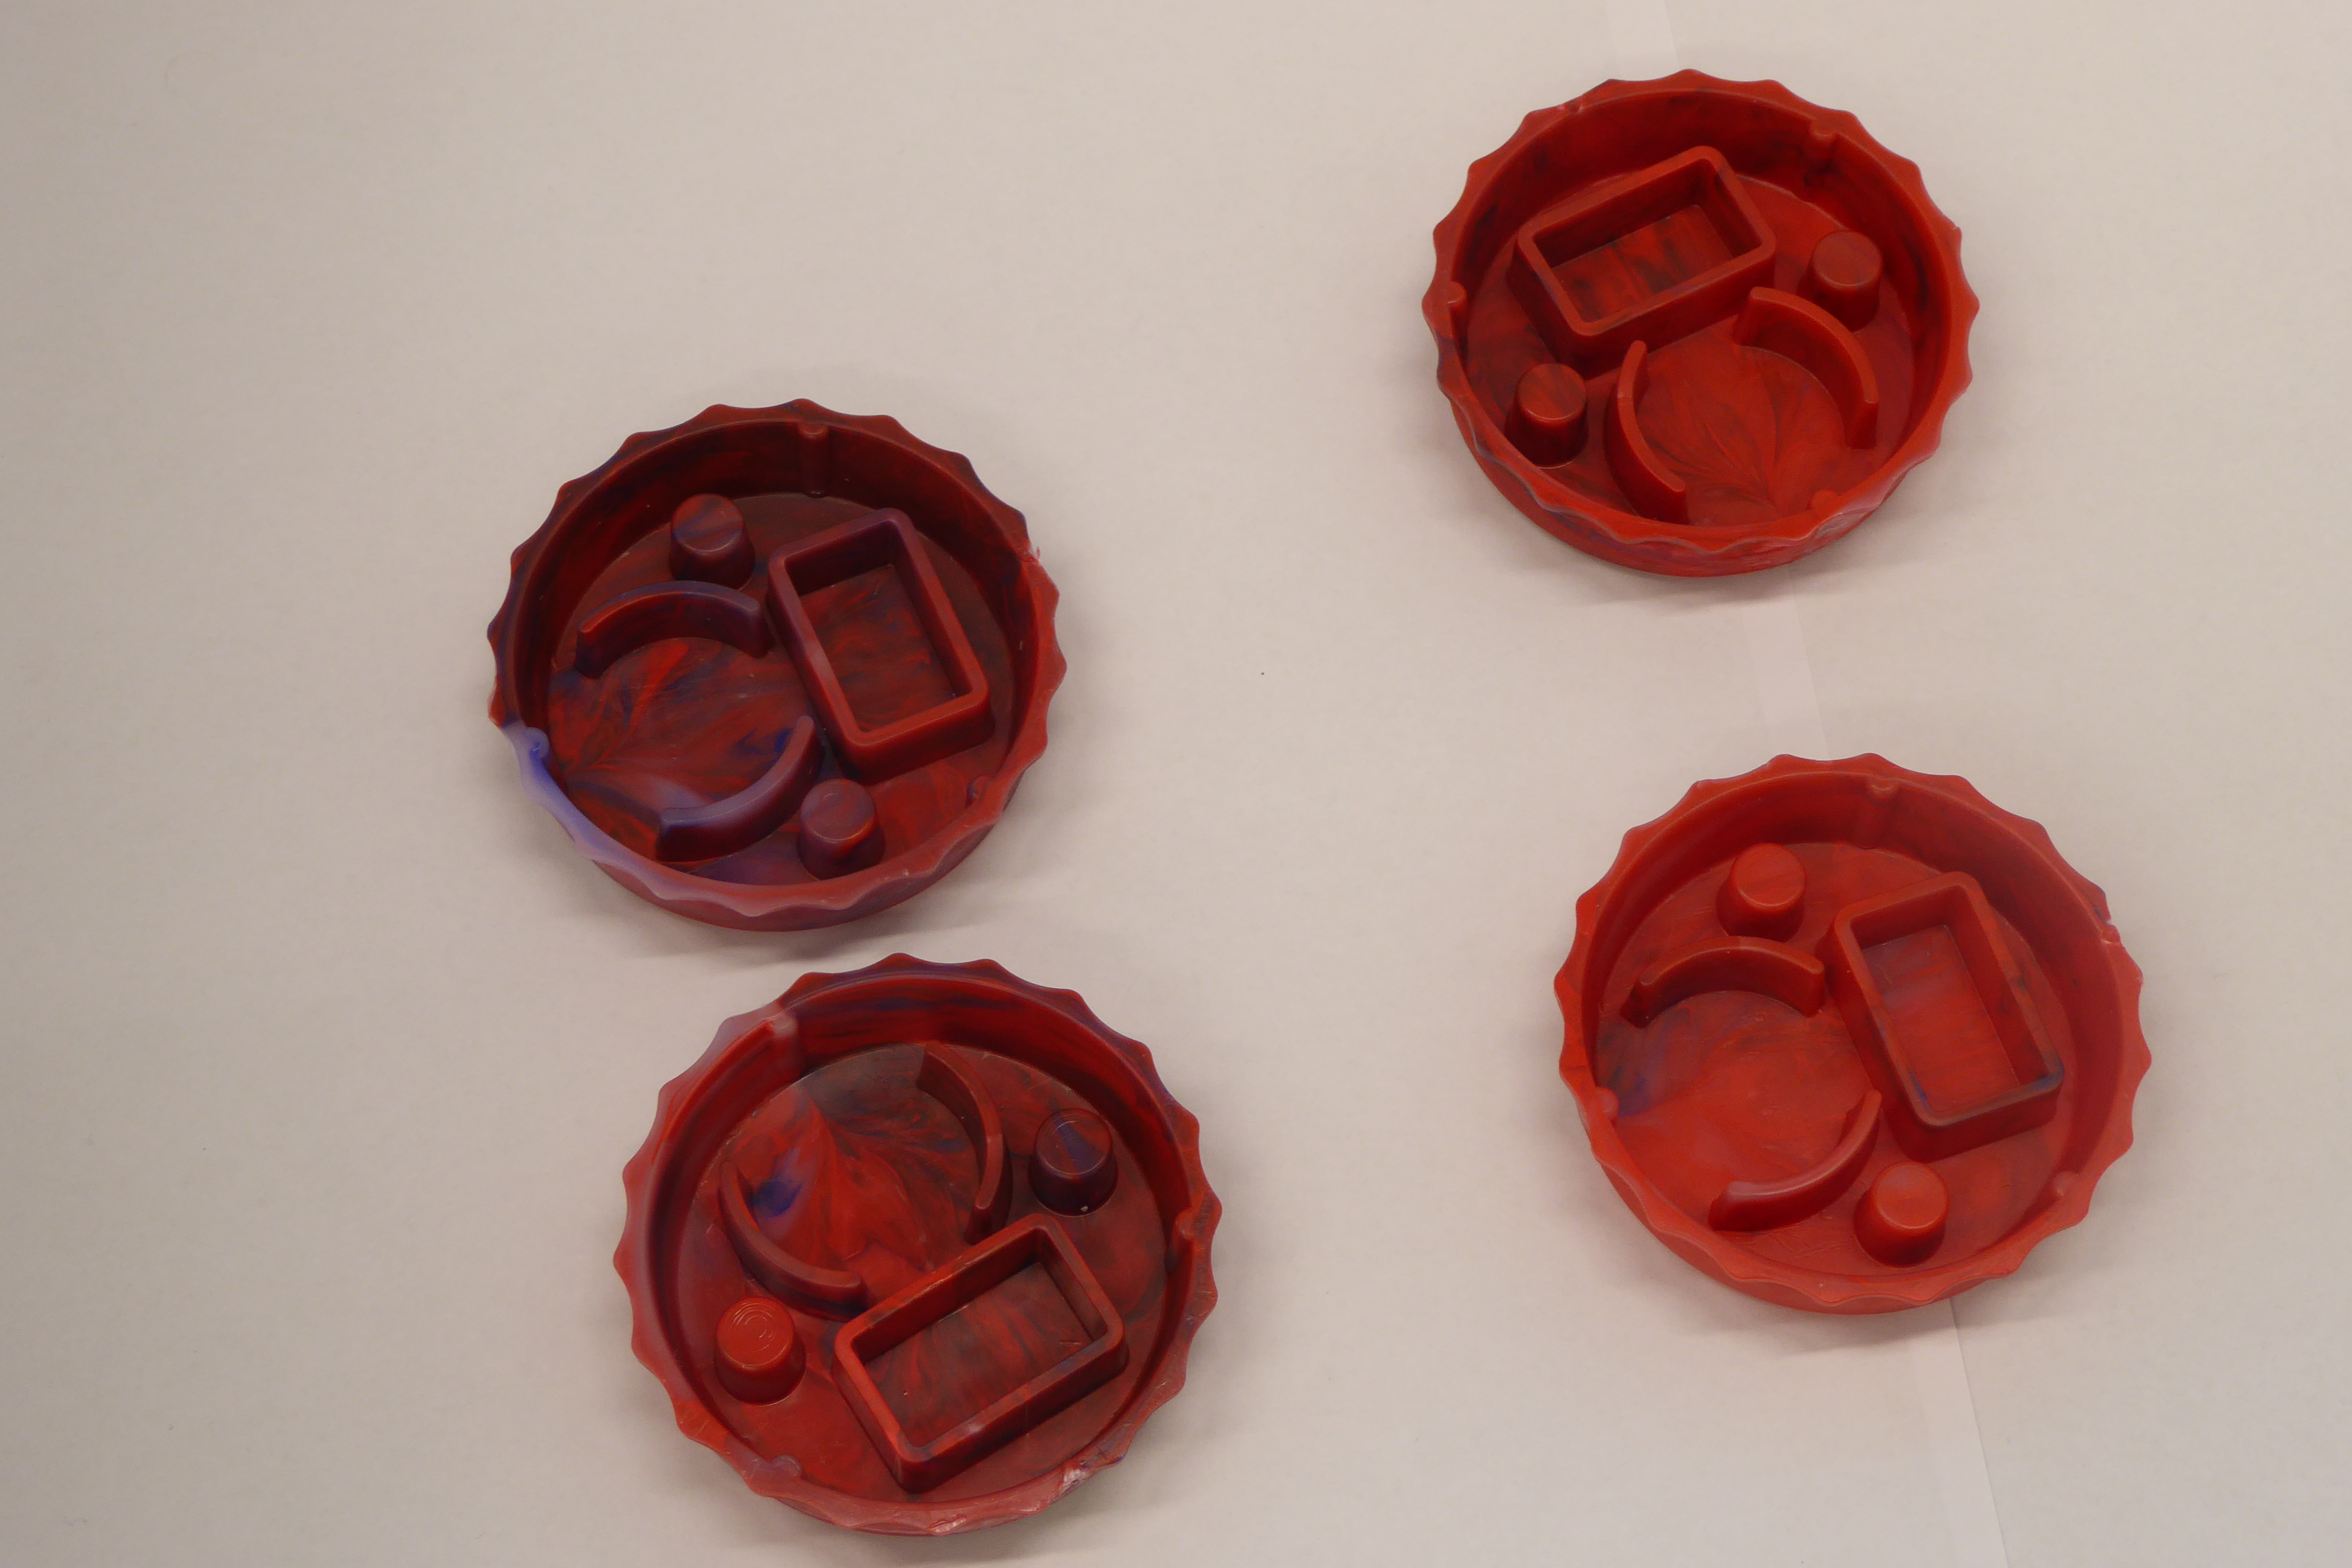
Label: Bottle Opener - Cover